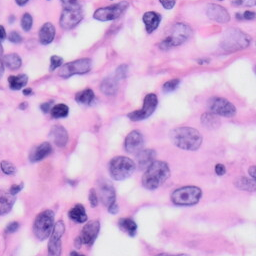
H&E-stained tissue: Skin